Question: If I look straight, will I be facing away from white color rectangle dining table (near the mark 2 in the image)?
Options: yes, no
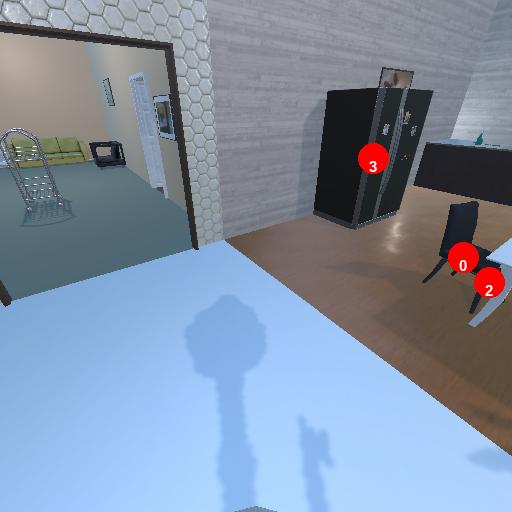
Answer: yes